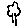
Label: tree